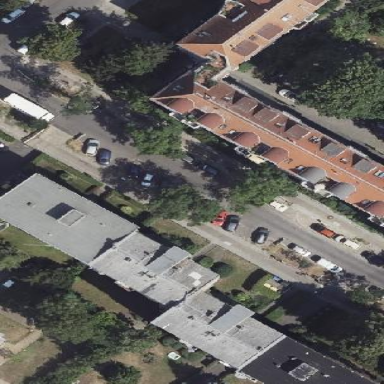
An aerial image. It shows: Street-side parking lot with sett surface.